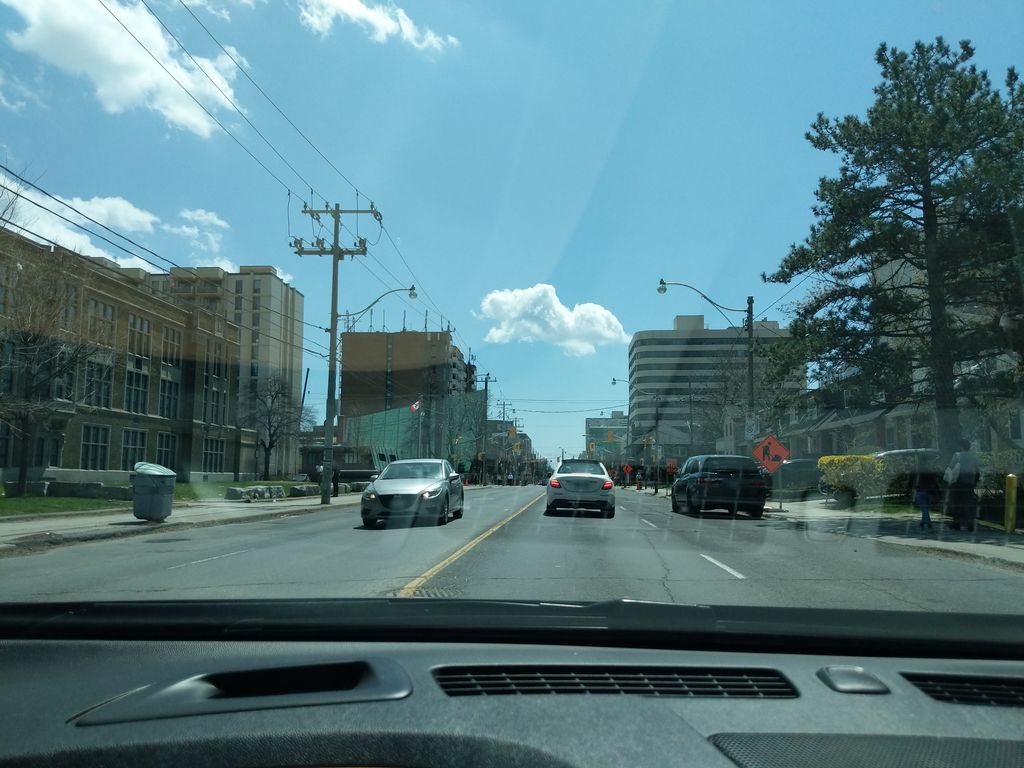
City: toronto